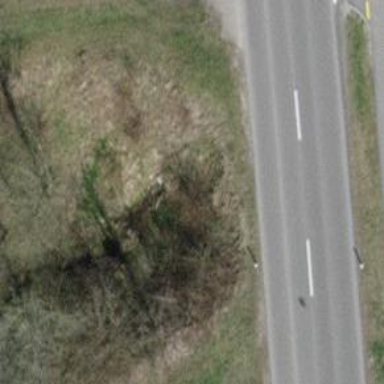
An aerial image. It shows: Culvert tunnel.